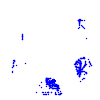
Particle: proton